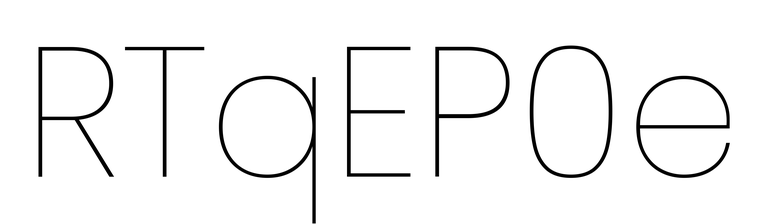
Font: Poppins-Thin